Interaction volume radius: 5 \u00c5
Interaction volume height: 20 \u00c5
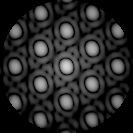
Disorder parameter: 0.007419